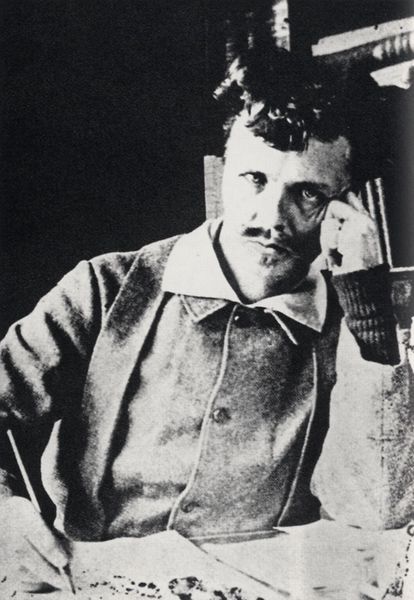
Titel: Strindberg an seinem Arbeitstisch, Gersau
Künstler: August Strindberg
Standort: Stockholm
Institution: Kunglia Bibliothek
Schlagwörter: kopf, mann, schwarz, anzug, bart, jacke, regal, schnurrbart, arm, augen, kragen, ärmel, portrait, porträt, haare, locken, bücher, papier, maler, aufstützen, knöpfe, foto, fotografie, bleistift, stift, schreiben, schreiber, pullover, zeichner